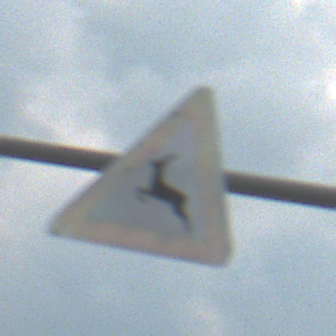
Verkehrszeichen: WildwechselRechts
Umgebung: Outdoor, Nature
Tageszeit: MorningAfternoon
Wetter: PartlyCloudy
Licht: Natural
Jahreszeit: NotSpecified
Kontrast: LowContrast